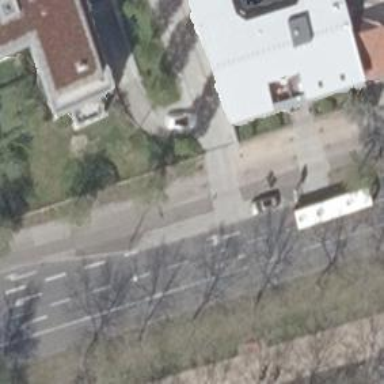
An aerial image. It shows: Asphalt path with cycleway alongside.